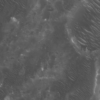
Label: not_dusty